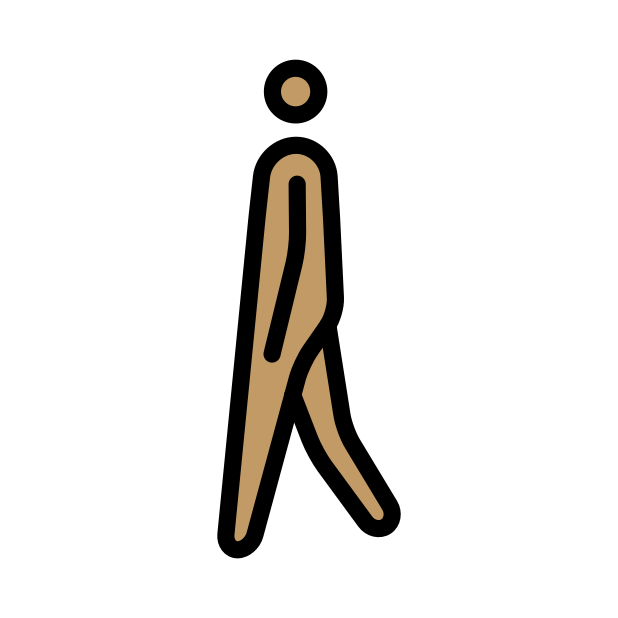
person walking: medium skin tone